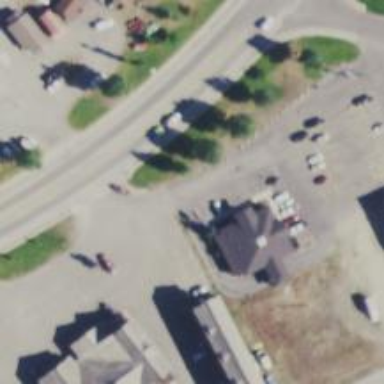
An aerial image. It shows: Parking space.